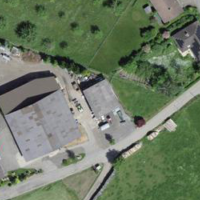
EUNIS habitat code: 55
Species observed at this site:
Allium ursinum